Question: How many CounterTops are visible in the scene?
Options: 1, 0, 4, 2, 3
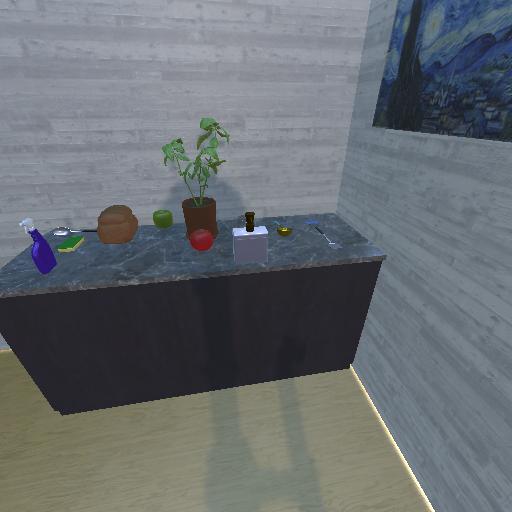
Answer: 1